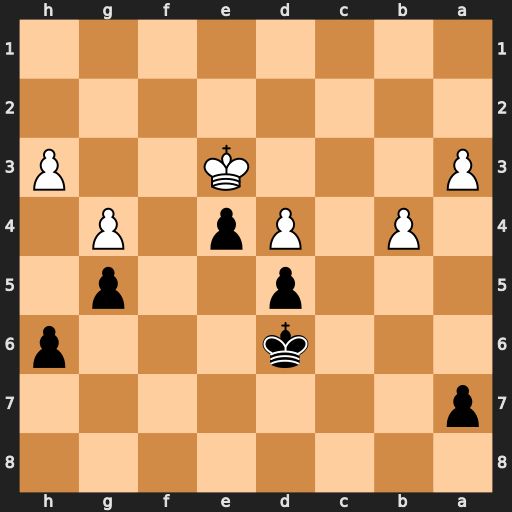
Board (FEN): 8/p7/3k3p/3p2p1/1P1Pp1P1/P3K2P/8/8
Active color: b
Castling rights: -
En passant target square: -
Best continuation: a5 b5 a4